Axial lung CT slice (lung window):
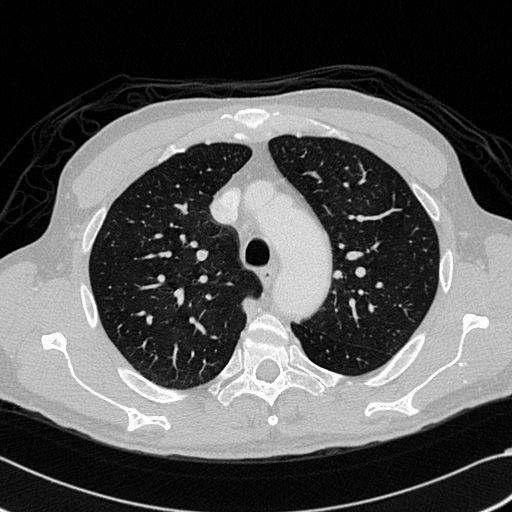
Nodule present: no